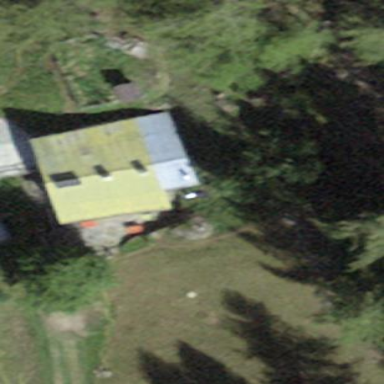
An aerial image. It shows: Simple house.